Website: walmart
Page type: order-returns
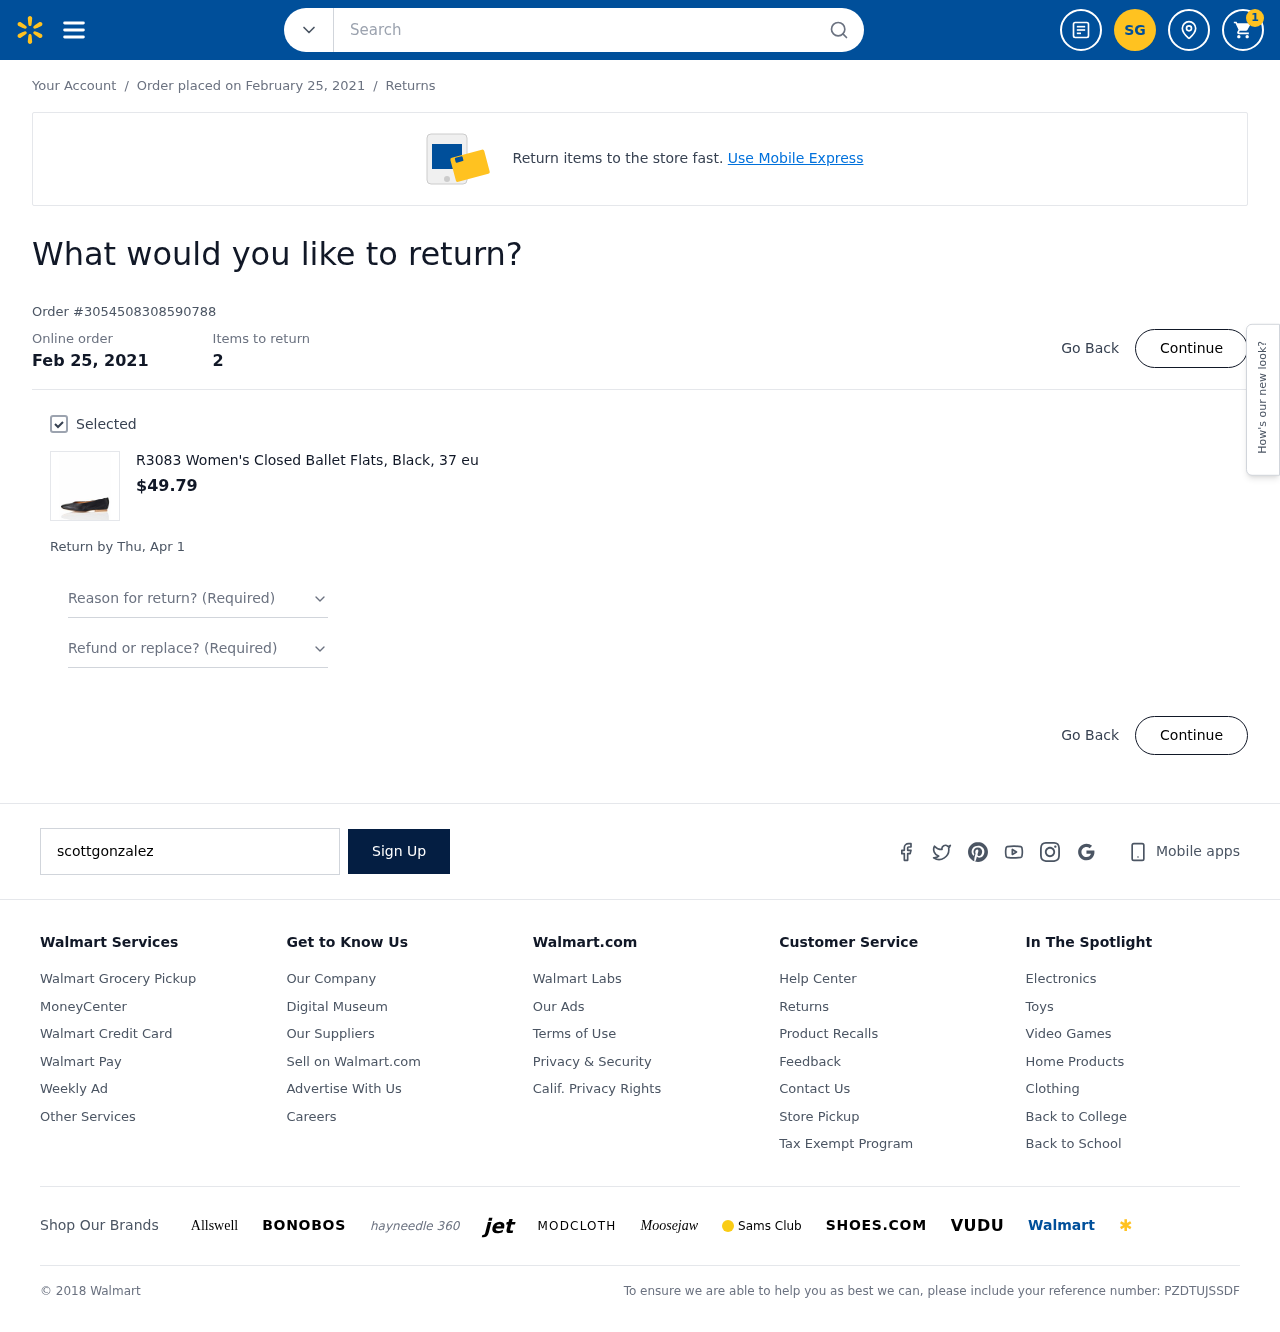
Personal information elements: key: PII_EMAIL
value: scottgonzalez@yahoo.com
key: PII_INITIALS
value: SG
Product elements: key: PRODUCT1_NAME
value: R3083 Women's Closed Ballet Flats, Black, 37 eu
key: PRODUCT1_PRICE
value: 49.79
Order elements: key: ORDER_NUM_ITEMS
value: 1
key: ORDER_DATE
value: Order placed on February 25, 2021
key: ORDER_DATE
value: Feb 25, 2021
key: ORDER_ID
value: Order #3054508308590788
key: ORDER_NUM_ITEMS
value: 2
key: ORDER_RETURN_BY_DATE
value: Return by Thu, Apr 1
Search elements: key: HEADER_SEARCH
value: Search